Field crop: maize
Growth stage: 2
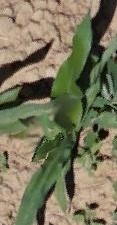
Species: maize